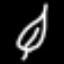
Label: leaf